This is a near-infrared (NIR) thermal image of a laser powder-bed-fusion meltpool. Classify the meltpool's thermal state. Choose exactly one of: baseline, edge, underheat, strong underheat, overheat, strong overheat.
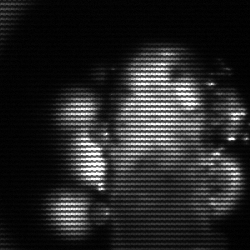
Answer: baseline